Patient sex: M
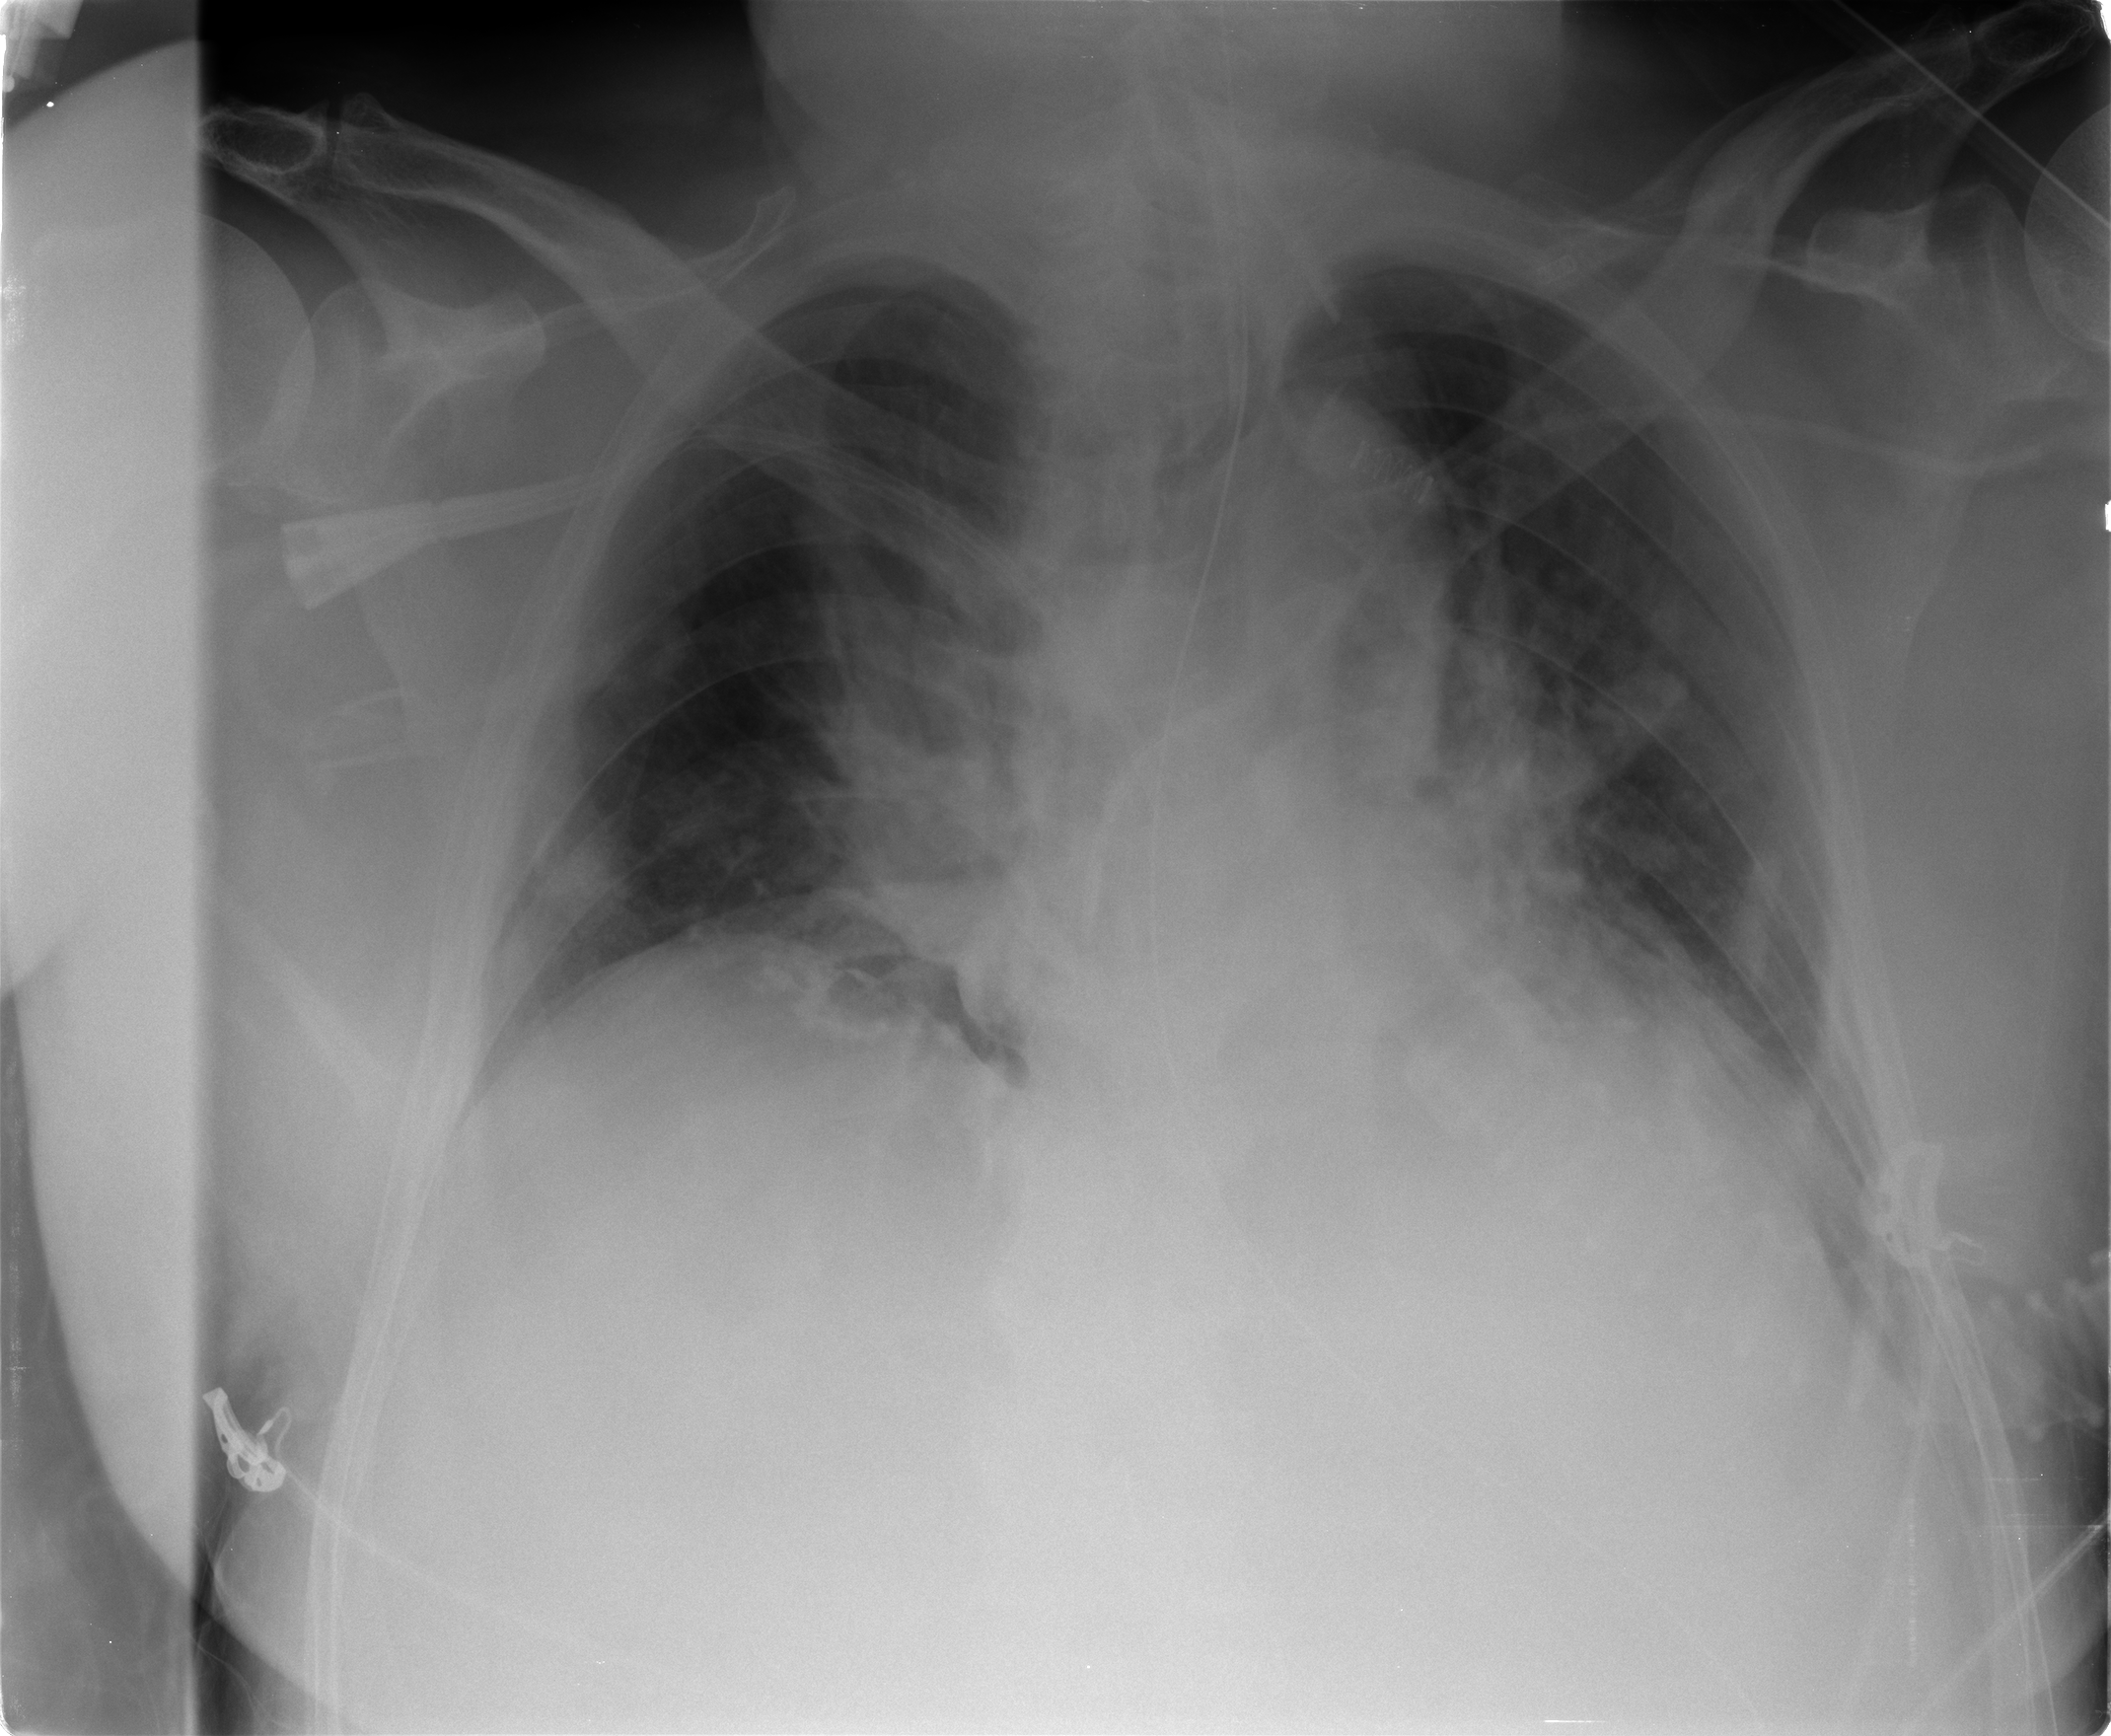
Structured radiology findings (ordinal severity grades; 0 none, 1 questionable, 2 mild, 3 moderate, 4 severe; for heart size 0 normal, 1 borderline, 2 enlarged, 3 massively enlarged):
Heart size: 0
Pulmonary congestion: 2
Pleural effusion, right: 0
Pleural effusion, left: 0
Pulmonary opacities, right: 2
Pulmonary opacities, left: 0
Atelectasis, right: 3
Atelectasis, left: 2